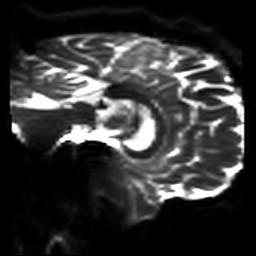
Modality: DWI
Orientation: sagittal
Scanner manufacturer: philips
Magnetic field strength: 7 T
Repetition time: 9.612 s
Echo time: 0.073 s